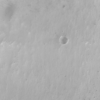
Label: not_dusty